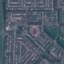
Land use / land cover class: Residential